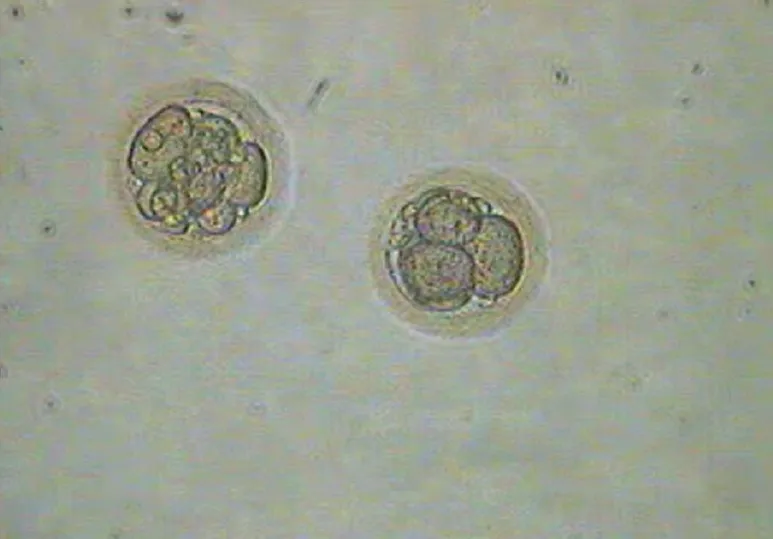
Embryos.
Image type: medical_photograph (skin_photograph)